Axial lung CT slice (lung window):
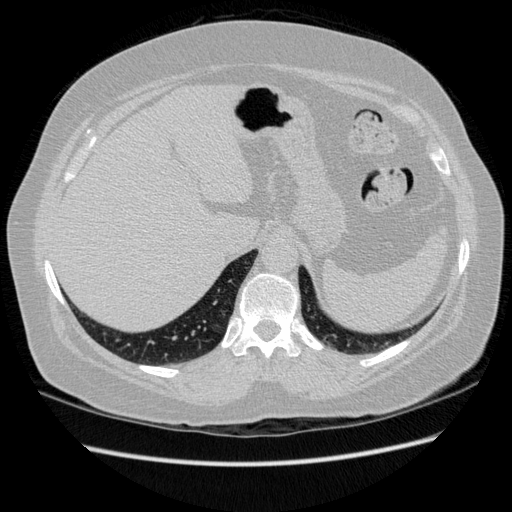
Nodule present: no